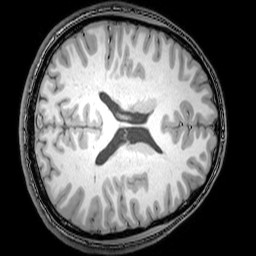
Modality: T1w
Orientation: axial
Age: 24
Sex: male
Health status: healthy
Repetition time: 0.081 s
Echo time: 0.037 s